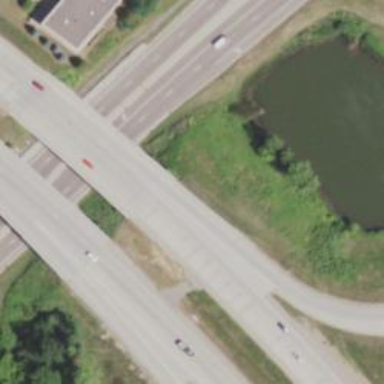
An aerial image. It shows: Paved bridge.